Question:
Hi everyone! So I'm having some problems trying to fix my client's site that has only one page doing what is shown on the screenshot. The problem is only on mobile and tablet. I tried messing with the meta tag and changing the viewport but that only fixed the tablet and made the mobile version blow up. The already-made template has fixed widths on the header and footer and the overflow: auto. Even when I removed the overflow it didn't change anything, so maybe it's the fixed widths that's the problem? Would anyone have any suggestions for how I could fix this?
Thank you all so much!
--Arielle
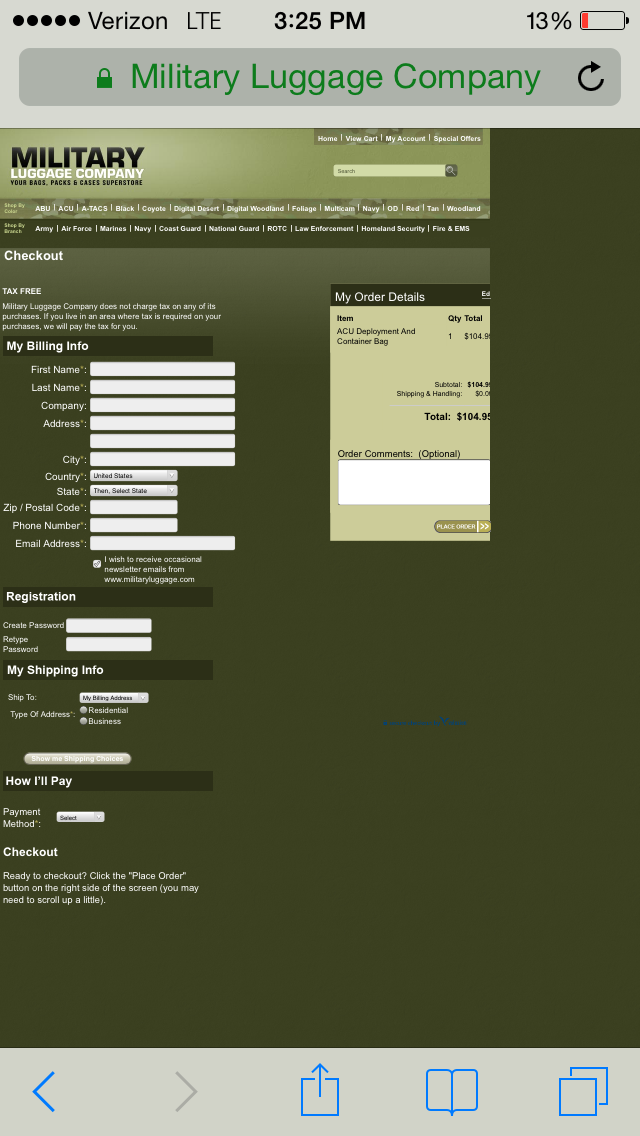
Answer: Easy just add the following then you can worry about viewport issues
'''
body{ min-width:1000px; }
'''